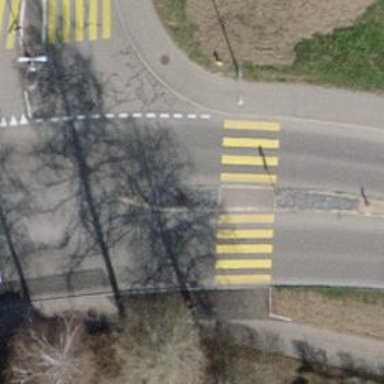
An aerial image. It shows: Marked pedestrian crossing with zebra designation and central island.